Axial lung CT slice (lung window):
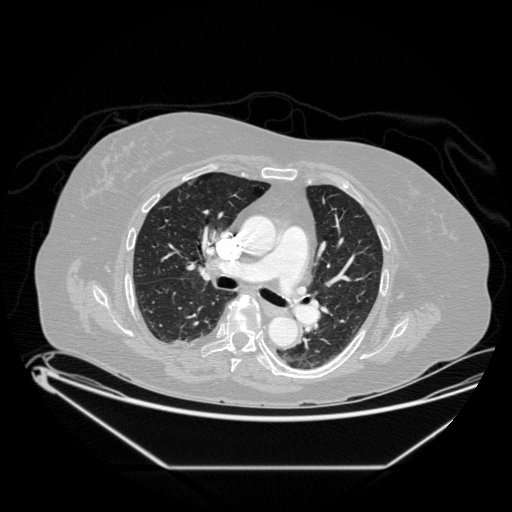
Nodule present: no